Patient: sex M, age 76
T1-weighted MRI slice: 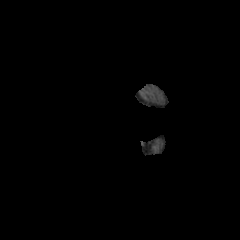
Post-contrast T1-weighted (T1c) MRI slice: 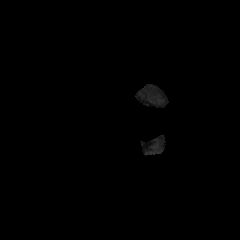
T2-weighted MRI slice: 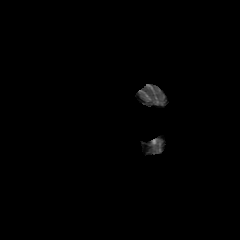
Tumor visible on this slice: no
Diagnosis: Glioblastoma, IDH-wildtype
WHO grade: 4